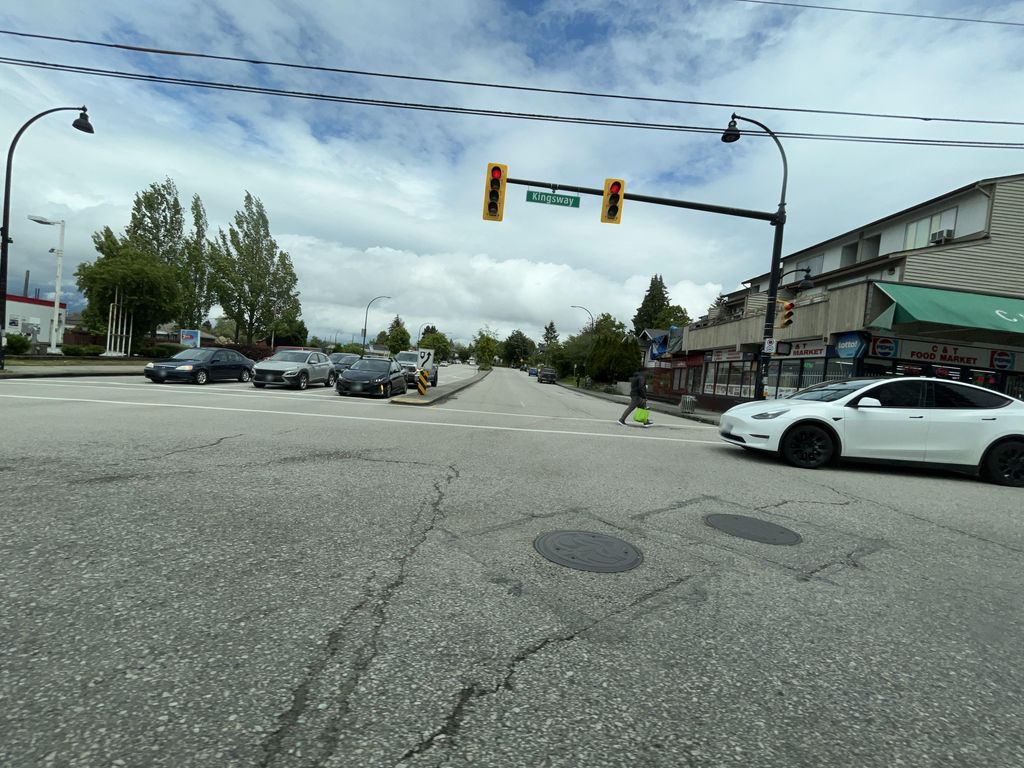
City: vancouver